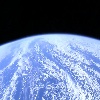
Label: cloud